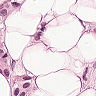
Metastatic tissue present: yes